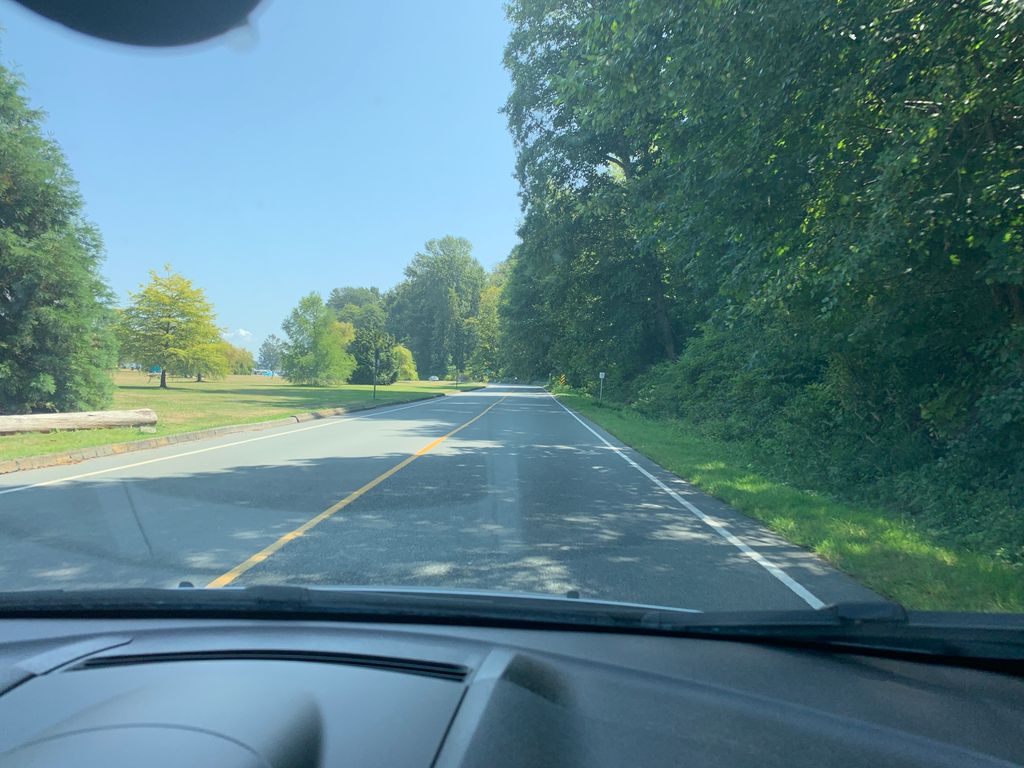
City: vancouver